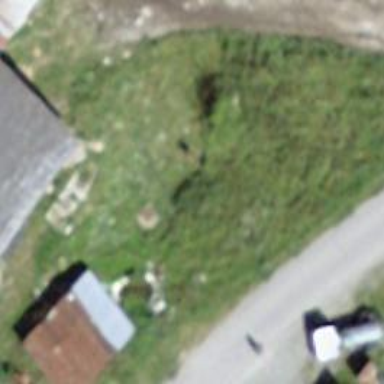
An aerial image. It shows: Isolated dwelling in remote location.